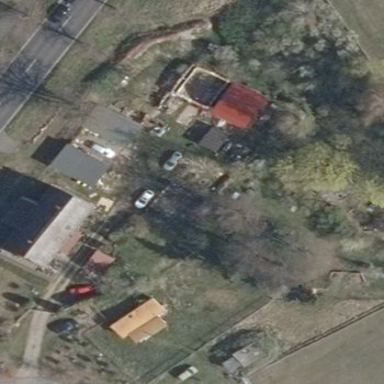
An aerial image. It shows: Farmyard area.